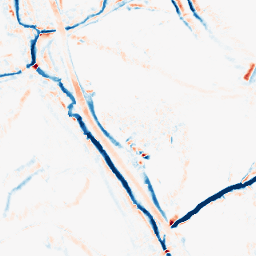
Category: morphological
Decomposition family: morphological_diamond
Decomposition parameters: operation: average
radius: 5
Upsampling method: bilinear
Upsampling parameters: scale: 8
Upsampling scale: 8